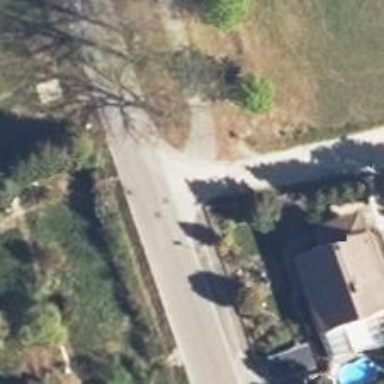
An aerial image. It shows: Paved residential road.